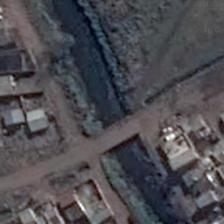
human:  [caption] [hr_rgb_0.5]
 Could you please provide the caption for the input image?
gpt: a cabined white bridge and no car above it .

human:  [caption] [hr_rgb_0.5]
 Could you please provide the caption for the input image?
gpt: a bridge is on a river with some buildings and green plants on two sides of it .

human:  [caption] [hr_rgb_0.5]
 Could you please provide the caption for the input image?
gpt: a bridge stretches across river with rows of trees on banks .

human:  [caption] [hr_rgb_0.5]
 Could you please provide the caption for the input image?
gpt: some buildings and green trees are in two sides of a river with a small bridge .

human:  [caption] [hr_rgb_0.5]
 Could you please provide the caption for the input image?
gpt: a bridge is on a river with many buildings on two sides .